Interaction volume radius: 10 \u00c5
Interaction volume height: 15 \u00c5
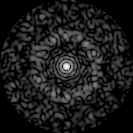
Disorder parameter: 0.8482